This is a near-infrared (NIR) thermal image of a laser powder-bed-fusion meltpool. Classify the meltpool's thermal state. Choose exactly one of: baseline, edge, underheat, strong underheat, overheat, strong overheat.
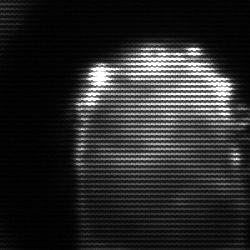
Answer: baseline